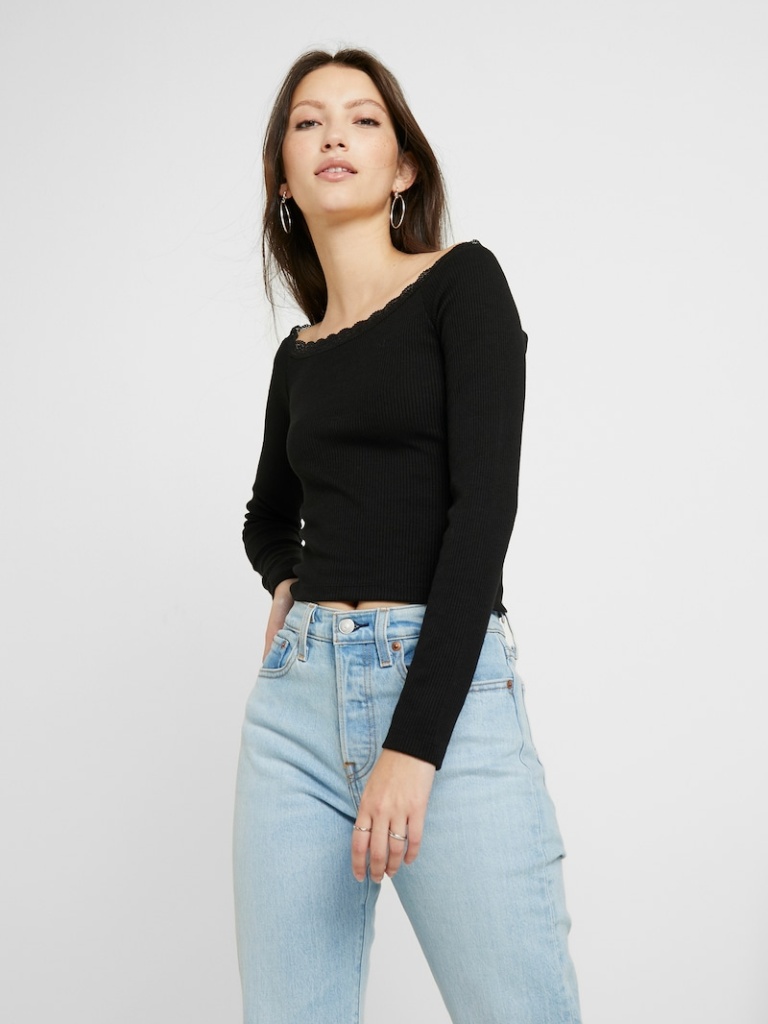
cotton tight a long-sleeved with the sleeves down cropped length Fully Tucked in off-shoulder blouse